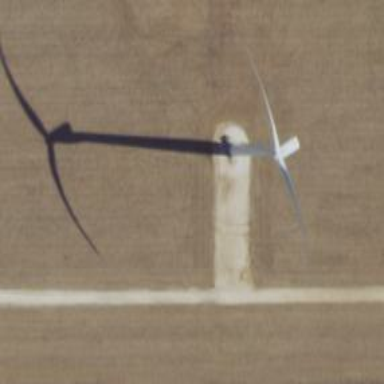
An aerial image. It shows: Wind generator in the form of horizontal axis wind turbine.